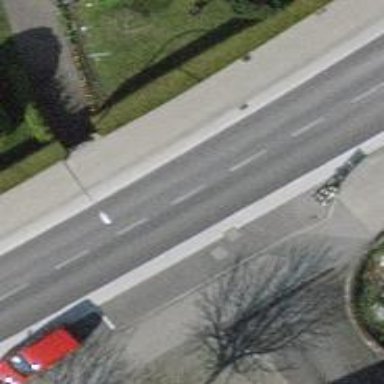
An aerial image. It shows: Road with sidewalk available for pedestrians.